Question: '''
class Exercise
{
static void Main(string[] args)
{
String a = Console.ReadLine();
int b = int.Parse(a);
if (b % 2 == 0)
{
Console.WriteLine("Chisloto a e chetno" );
}
else
{
Console.WriteLine("Chisloto e nechetno");
}
}
}
'''
I am unable to enter text in my own languages. Is there a way to import a library or something that can read letters appart from English ones? See the input of the screenshot.
UTF-8 format uses that Cyrillic alphabet.

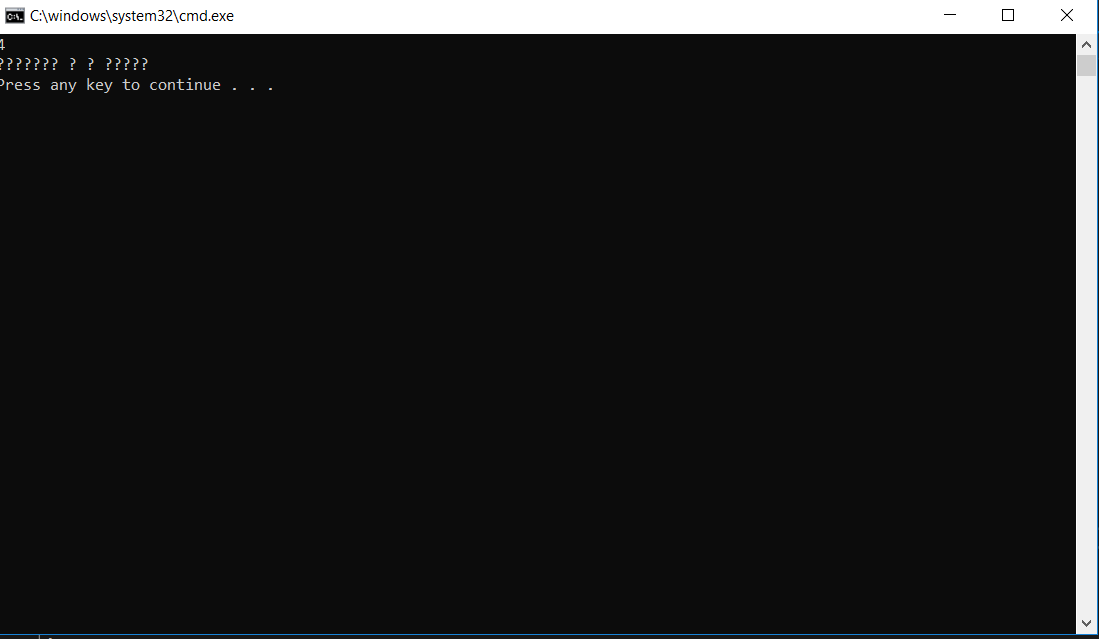
Answer: I found it ! Sorry for the spam!
I have to add this line to my code.
Console.OutputEncoding = Encoding.UTF8;